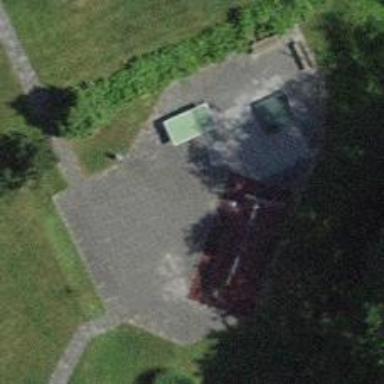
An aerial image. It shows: Playground area for leisure activities on the land.